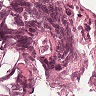
Metastatic tissue present: no